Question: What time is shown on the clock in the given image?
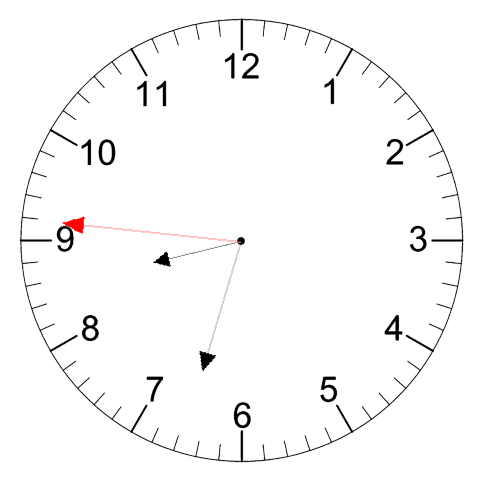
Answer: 08:32:46